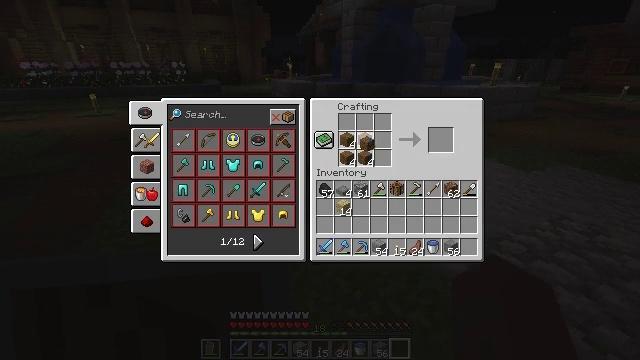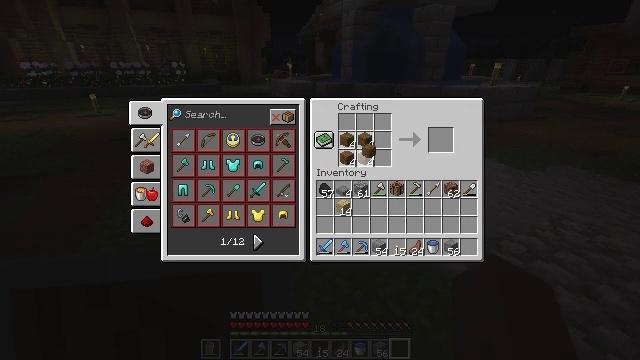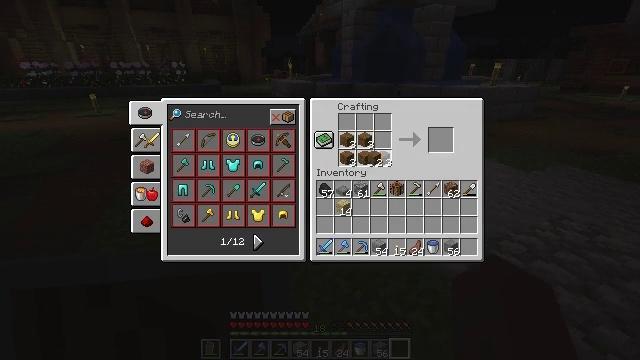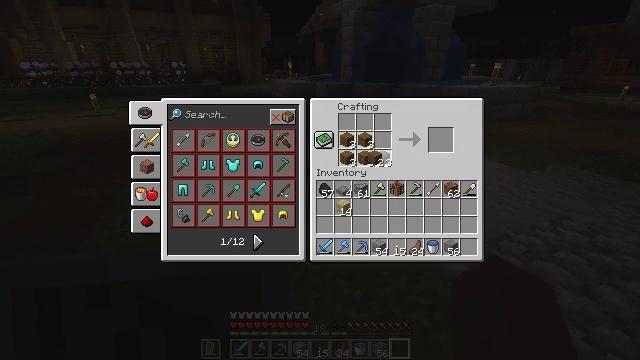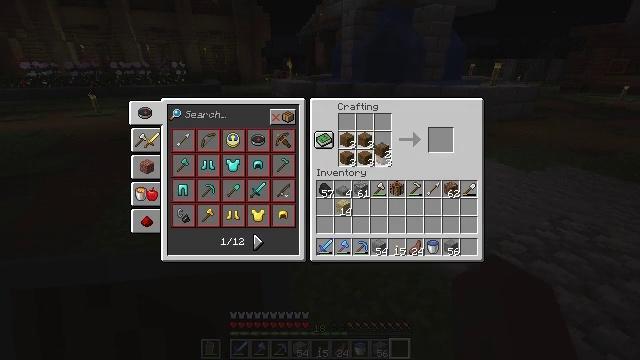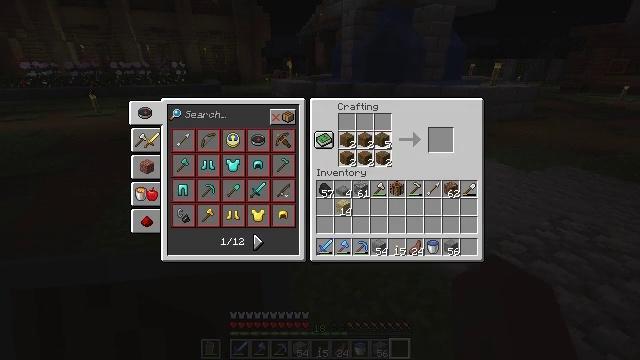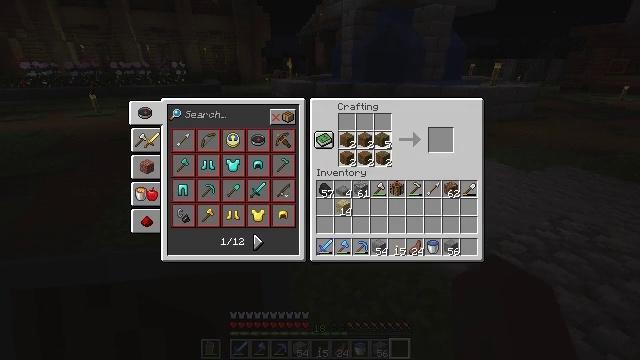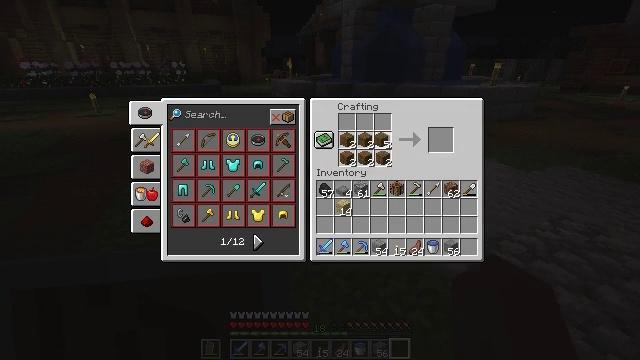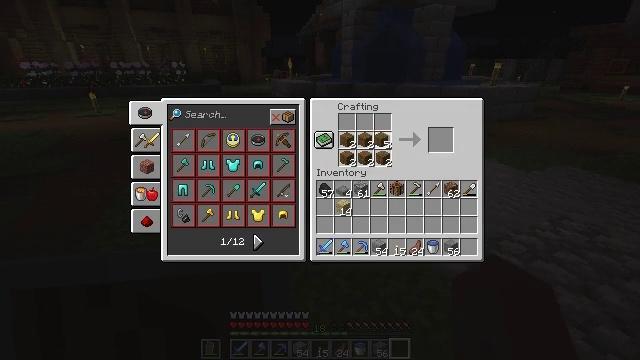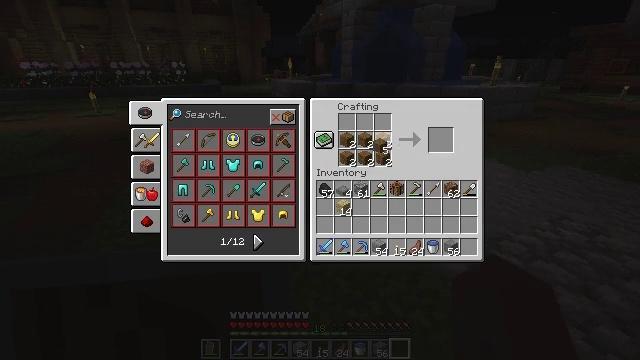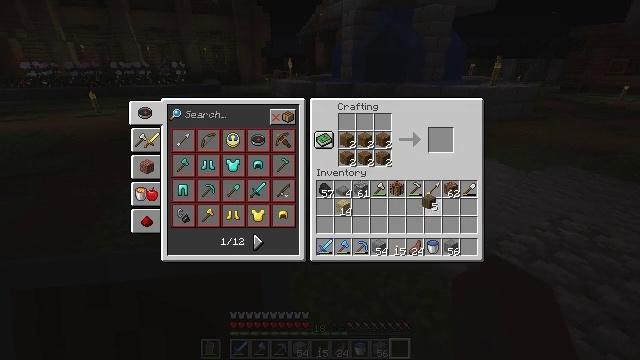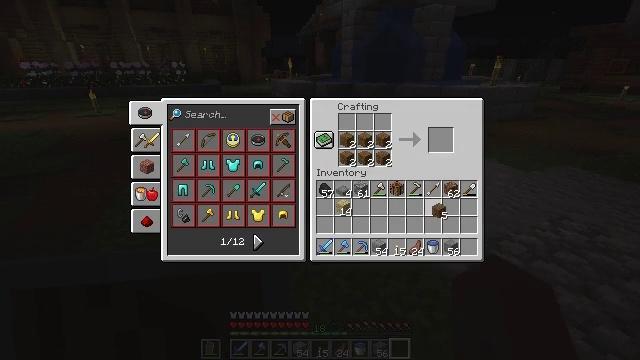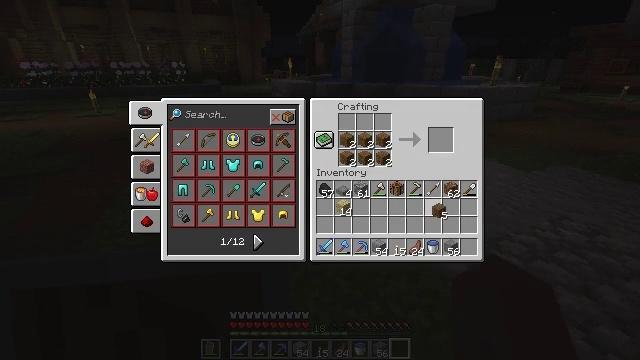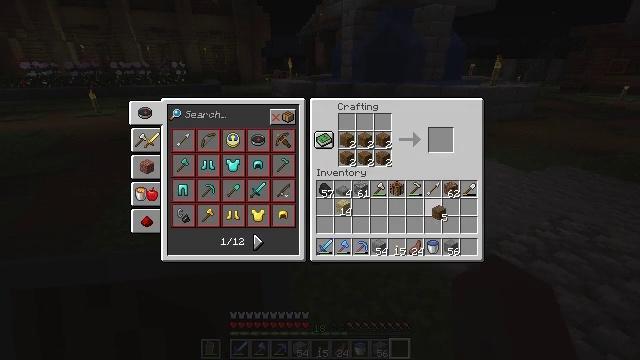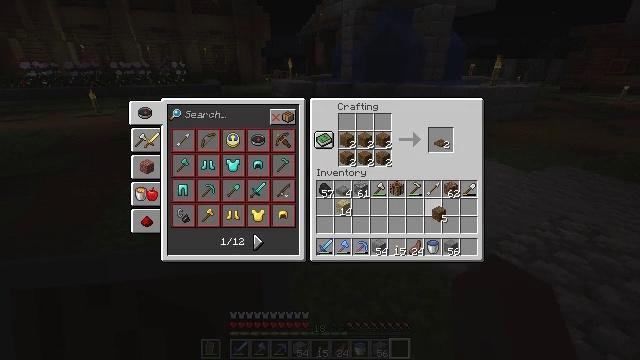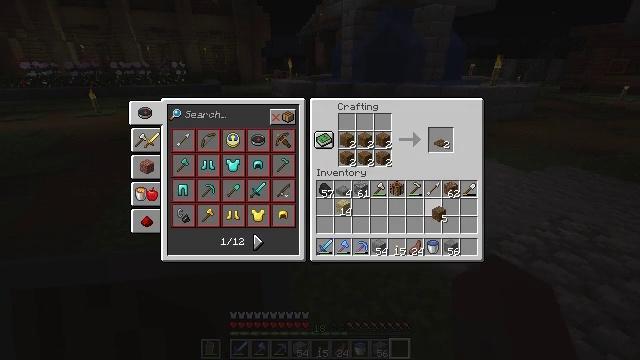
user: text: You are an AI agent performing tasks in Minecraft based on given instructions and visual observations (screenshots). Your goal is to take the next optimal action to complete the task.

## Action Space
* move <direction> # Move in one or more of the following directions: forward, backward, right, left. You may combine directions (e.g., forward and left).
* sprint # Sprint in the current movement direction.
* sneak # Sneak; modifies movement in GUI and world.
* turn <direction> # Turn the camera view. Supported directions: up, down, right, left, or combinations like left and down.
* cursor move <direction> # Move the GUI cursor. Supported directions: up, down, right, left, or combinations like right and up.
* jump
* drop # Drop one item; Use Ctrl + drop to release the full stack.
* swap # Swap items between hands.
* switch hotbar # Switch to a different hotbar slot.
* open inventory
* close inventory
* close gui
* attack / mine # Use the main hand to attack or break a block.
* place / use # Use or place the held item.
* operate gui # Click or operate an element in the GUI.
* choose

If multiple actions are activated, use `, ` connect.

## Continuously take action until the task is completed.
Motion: motion action
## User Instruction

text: Make a spruce trapdoor by arranging spruce planks in the crafting table.
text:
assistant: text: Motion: operate gui
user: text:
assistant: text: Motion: cursor move down, operate gui
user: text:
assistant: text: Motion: operate gui
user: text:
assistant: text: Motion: cursor move up, operate gui
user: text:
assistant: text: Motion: cursor move up, operate gui
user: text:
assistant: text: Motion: operate gui
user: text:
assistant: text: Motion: operate gui
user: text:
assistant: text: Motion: operate gui
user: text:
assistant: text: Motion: no_op
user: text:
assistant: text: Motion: cursor move right and down
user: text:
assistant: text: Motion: cursor move right and down
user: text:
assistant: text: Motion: no_op
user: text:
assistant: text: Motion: no_op
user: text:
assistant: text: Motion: operate gui
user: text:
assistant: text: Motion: operate gui
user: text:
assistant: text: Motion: no_op
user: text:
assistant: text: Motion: cursor move up
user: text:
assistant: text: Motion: cursor move up
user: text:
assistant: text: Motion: cursor move up
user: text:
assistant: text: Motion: no_op
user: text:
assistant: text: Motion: no_op
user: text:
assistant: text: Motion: no_op
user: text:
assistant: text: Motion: operate gui
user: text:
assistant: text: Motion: operate gui
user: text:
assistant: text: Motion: no_op
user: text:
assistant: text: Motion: cursor move right and down
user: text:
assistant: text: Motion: cursor move right and down
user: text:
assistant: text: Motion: no_op